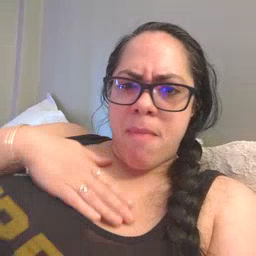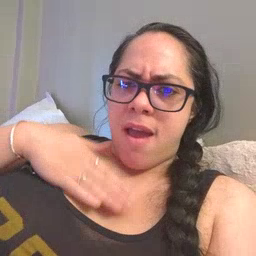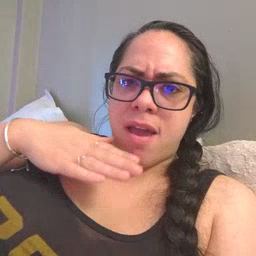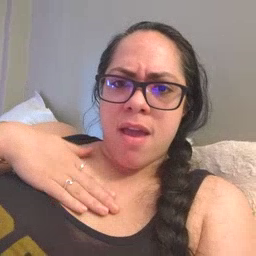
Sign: minemy